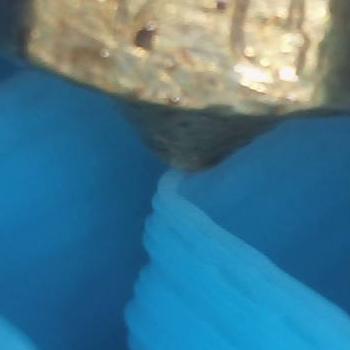
Flow rate: 49%